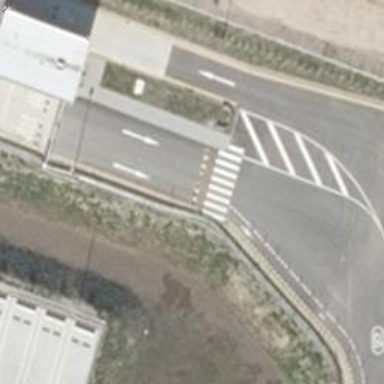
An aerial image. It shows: Zebra crossing on the road.